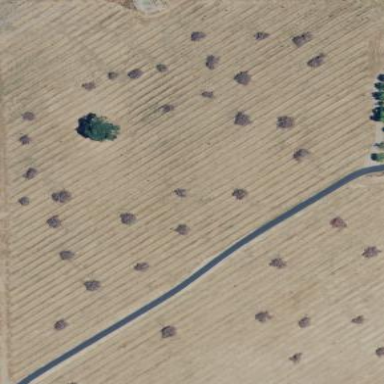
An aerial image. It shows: Vineyard growing grapes.